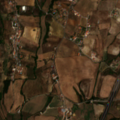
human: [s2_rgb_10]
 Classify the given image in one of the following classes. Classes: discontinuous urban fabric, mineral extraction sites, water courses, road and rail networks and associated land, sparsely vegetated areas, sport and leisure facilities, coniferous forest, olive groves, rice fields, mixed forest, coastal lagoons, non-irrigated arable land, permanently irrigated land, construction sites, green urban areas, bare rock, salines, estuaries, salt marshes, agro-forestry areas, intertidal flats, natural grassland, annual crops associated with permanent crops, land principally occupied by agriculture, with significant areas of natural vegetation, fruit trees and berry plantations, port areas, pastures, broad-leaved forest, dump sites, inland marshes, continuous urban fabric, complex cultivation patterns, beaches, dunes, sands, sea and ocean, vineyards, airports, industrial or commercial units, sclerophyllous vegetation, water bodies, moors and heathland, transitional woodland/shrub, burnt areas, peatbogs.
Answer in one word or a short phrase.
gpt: road and rail networks and associated land, permanently irrigated land, annual crops associated with permanent crops, complex cultivation patterns